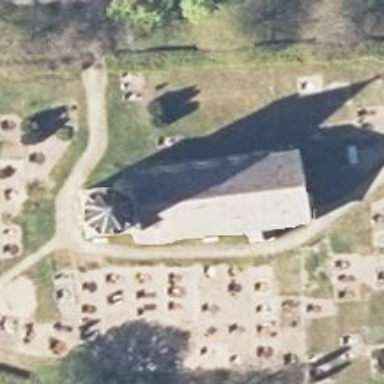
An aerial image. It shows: Place of worship.